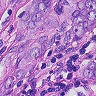
Metastatic tissue present: yes